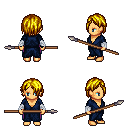
a pixel art fantasy rpg character, female body template, human, tanned skin, blue robe, magenta pants, blonde bangs hairstyle, white cloth bandages, spear, four views (front, back, left, right), 2x2 character sprite sheet, small pixel art, hard edges, no anti-aliasing